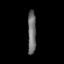
Tissue: prostate
Cell type: Fibroblasts
Senescence score: 0.7005
Nuclear area (px): 352
Mean DAPI intensity: 111.222